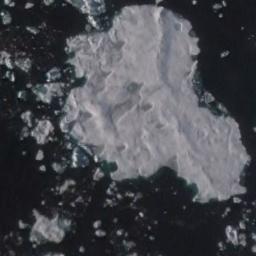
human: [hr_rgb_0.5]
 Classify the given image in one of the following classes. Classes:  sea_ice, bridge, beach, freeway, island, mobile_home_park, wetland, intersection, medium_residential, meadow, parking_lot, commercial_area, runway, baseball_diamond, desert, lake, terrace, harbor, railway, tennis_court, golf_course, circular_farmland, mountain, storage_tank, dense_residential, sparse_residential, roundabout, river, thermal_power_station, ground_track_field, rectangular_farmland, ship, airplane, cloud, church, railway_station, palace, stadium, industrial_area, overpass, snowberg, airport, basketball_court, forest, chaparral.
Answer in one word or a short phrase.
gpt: sea_ice